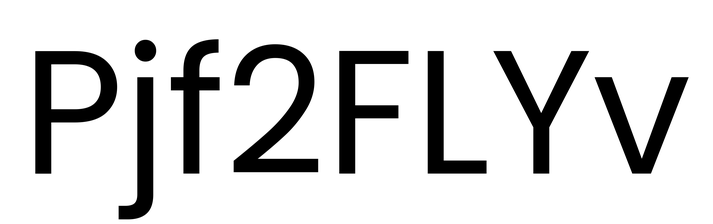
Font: Poppins-Regular